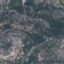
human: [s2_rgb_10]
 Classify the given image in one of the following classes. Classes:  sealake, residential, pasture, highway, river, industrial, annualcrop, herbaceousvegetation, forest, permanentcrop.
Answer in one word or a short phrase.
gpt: HerbaceousVegetation